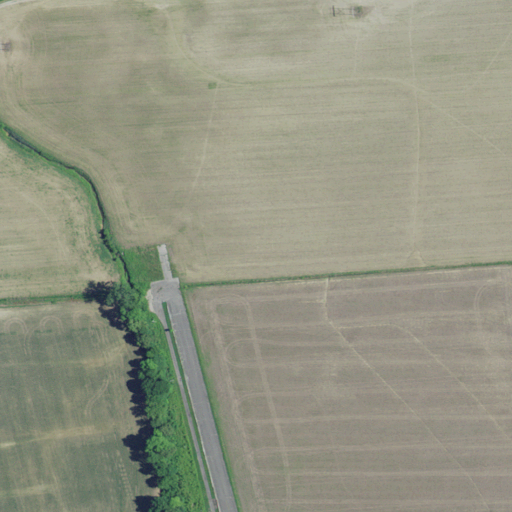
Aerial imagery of valley in Kentucky named Windy Hollow containing cultivated crops, deciduous forest, and low intensity development